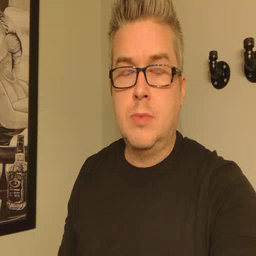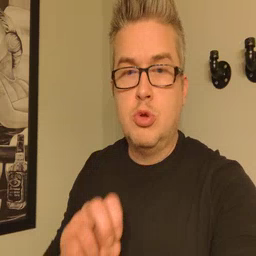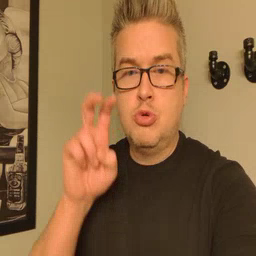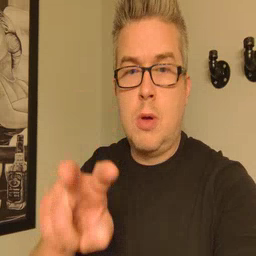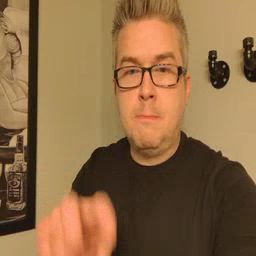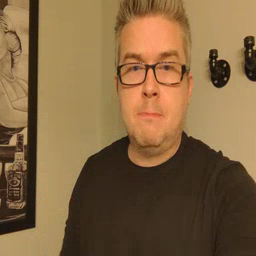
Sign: jump